Question: I am using <URL>. I would like to make the textview that starts current Activity be non-clickable, but for this, I have to create a condition where I can compare current Activity's context to the context of the Activity that created this SlidingMenu. I know it sounds quite complicated what I'm trying to explain, but I also feel like the solution could be quite simple.
I'll show a picture so you can understand better:

So I would like, ie Cart textView to be disabled for tapping, if current Activity (the one on the right) is Cart Activity.
I have to do something like this:
'''
tv_menu_cart.setOnClickListener(new View.OnClickListener() {
@Override
public void onClick(View v) {
// check if Cart Activity's context is the current one and -> do nothing, otherwise continue with starting the activity.
startActivity(new Intent(getBaseContext(), Cart.class));
sm.toggle(false);
}
});
'''
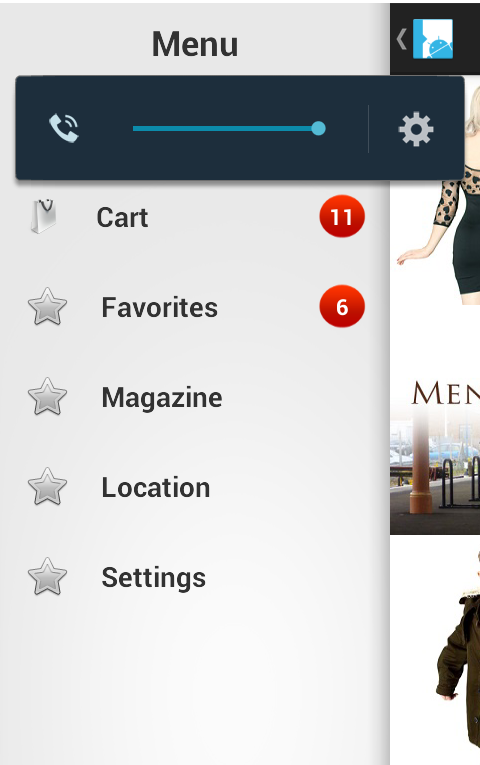
Answer: It is not quite clear to me what content you wrote. But seeing at your title, I guess you are trying to get the context.
If that is what you are looking for, there are few methods you can use:
'''
- getContext()
- getBaseContext()
- getApplicationContext()
'''
I hope it helps.